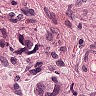
Metastatic tissue present: yes